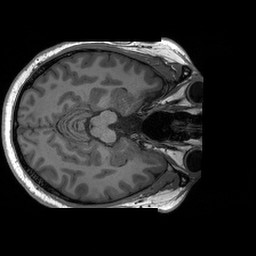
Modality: T1w
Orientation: axial
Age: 30
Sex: male
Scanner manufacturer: siemens
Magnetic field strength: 3 T
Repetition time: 2.3 s
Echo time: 0.00233 s